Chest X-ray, PA view. Patient: 31 years old, sex F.
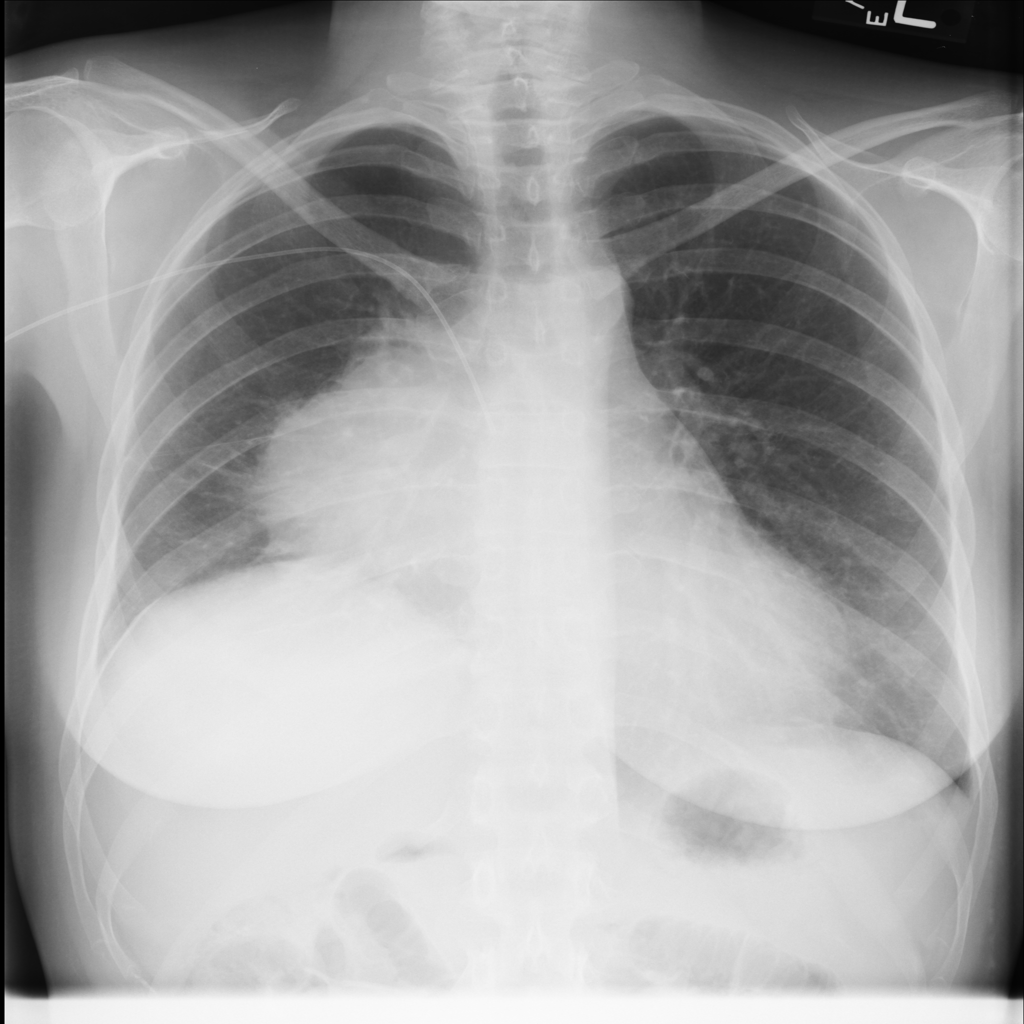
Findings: Mass